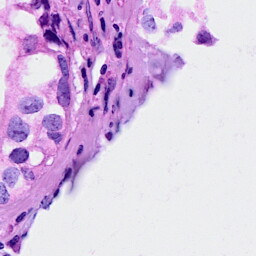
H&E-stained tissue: Ovarian